Question: I want to do something like this:

I tried to implement it by myself but the result was just ugly. I took a look at 'jCarousel', but I didn't like it. Are there other techniques or libraries that would let me produce this effect, ideally in Javascript and/or jQuery?
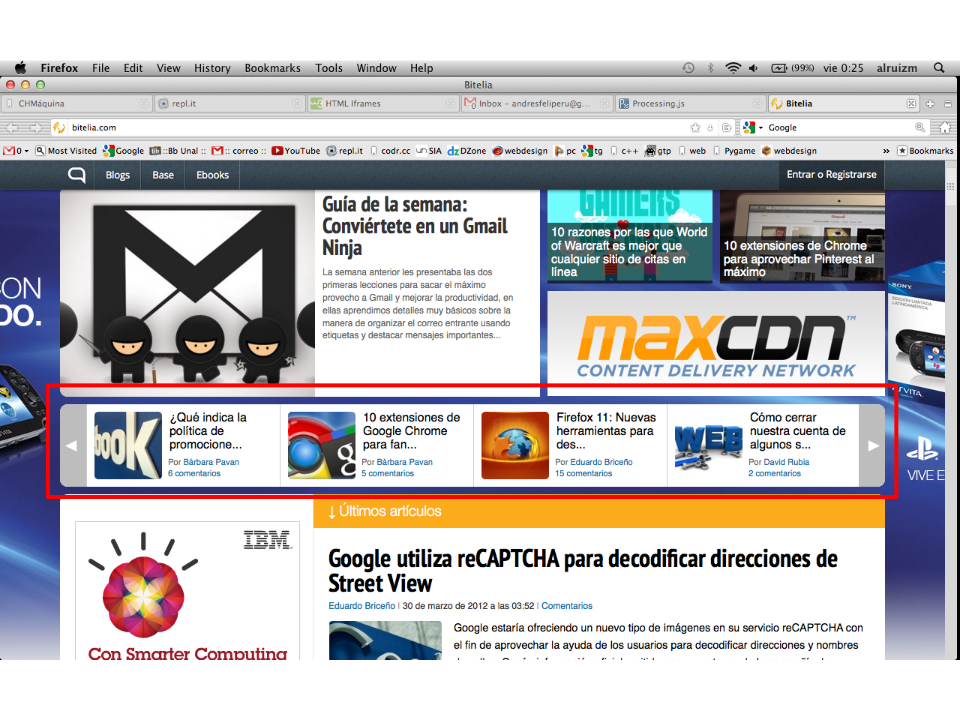
Answer: Use the JQuery flow plugin and follow this tutorial:
<URL>
'''
<script type="javascript" src="js/jFlow.js"></script>
<div id="wrap">
<div id="controller">
<span class="jFlowControl">No 1 </span>
<span class="jFlowControl">No 2 </span>
<span class="jFlowControl">No 3 </span>
</div>
<div id="prevNext">
<img src="images/prev.png" alt="Previous" class="jFlowPrev">
<img src="images/next.png" alt="Next" class="jFlowNext">
</div>
<div id="slides">
<div><img src="images/1.jpg">
Here is a featured image. Nice!
</div>
<div><img src="images/2.jpg">
Here is another neat featured image. Nice!
</div>
<div><img src="images/3.jpg">
Here is one last very cool featured image. Nice!
</div></div>
</div>
$(function() {
$("#controller").jFlow({
slides: "#slides",
width: "980px",
height: "313px",
duration: 600
});
'''
});